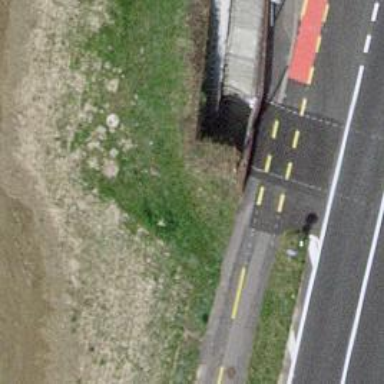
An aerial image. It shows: Footway passing through tunnel.